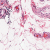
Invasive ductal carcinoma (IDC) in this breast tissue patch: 0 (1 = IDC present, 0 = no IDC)